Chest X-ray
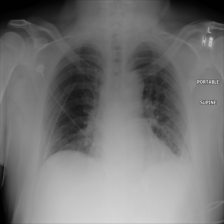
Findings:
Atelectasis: positive
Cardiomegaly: negative
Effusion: negative
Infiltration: negative
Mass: negative
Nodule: negative
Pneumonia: negative
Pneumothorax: negative
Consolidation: negative
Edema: negative
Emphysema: negative
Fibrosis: negative
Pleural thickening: negative
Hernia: negative